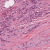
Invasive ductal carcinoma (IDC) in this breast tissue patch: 1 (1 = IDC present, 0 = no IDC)